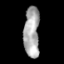
Tissue: skin
Cell type: Others
Senescence score: 0.7523
Nuclear area (px): 768
Mean DAPI intensity: 170.505